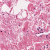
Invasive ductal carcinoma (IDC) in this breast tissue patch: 0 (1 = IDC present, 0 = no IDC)